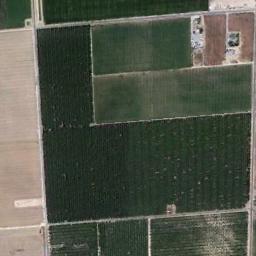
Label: rectangular_farmland